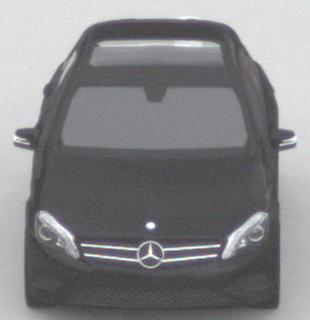
Make: Mercedes-Benz
Model: A 180
Detailed model: A-Class (176)
Model produced from: 2012/09
Model produced until: 2015/07
Doors: 5
Color: black
Road condition: dry road
Daytime: midday
Contrast: low contrast